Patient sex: M
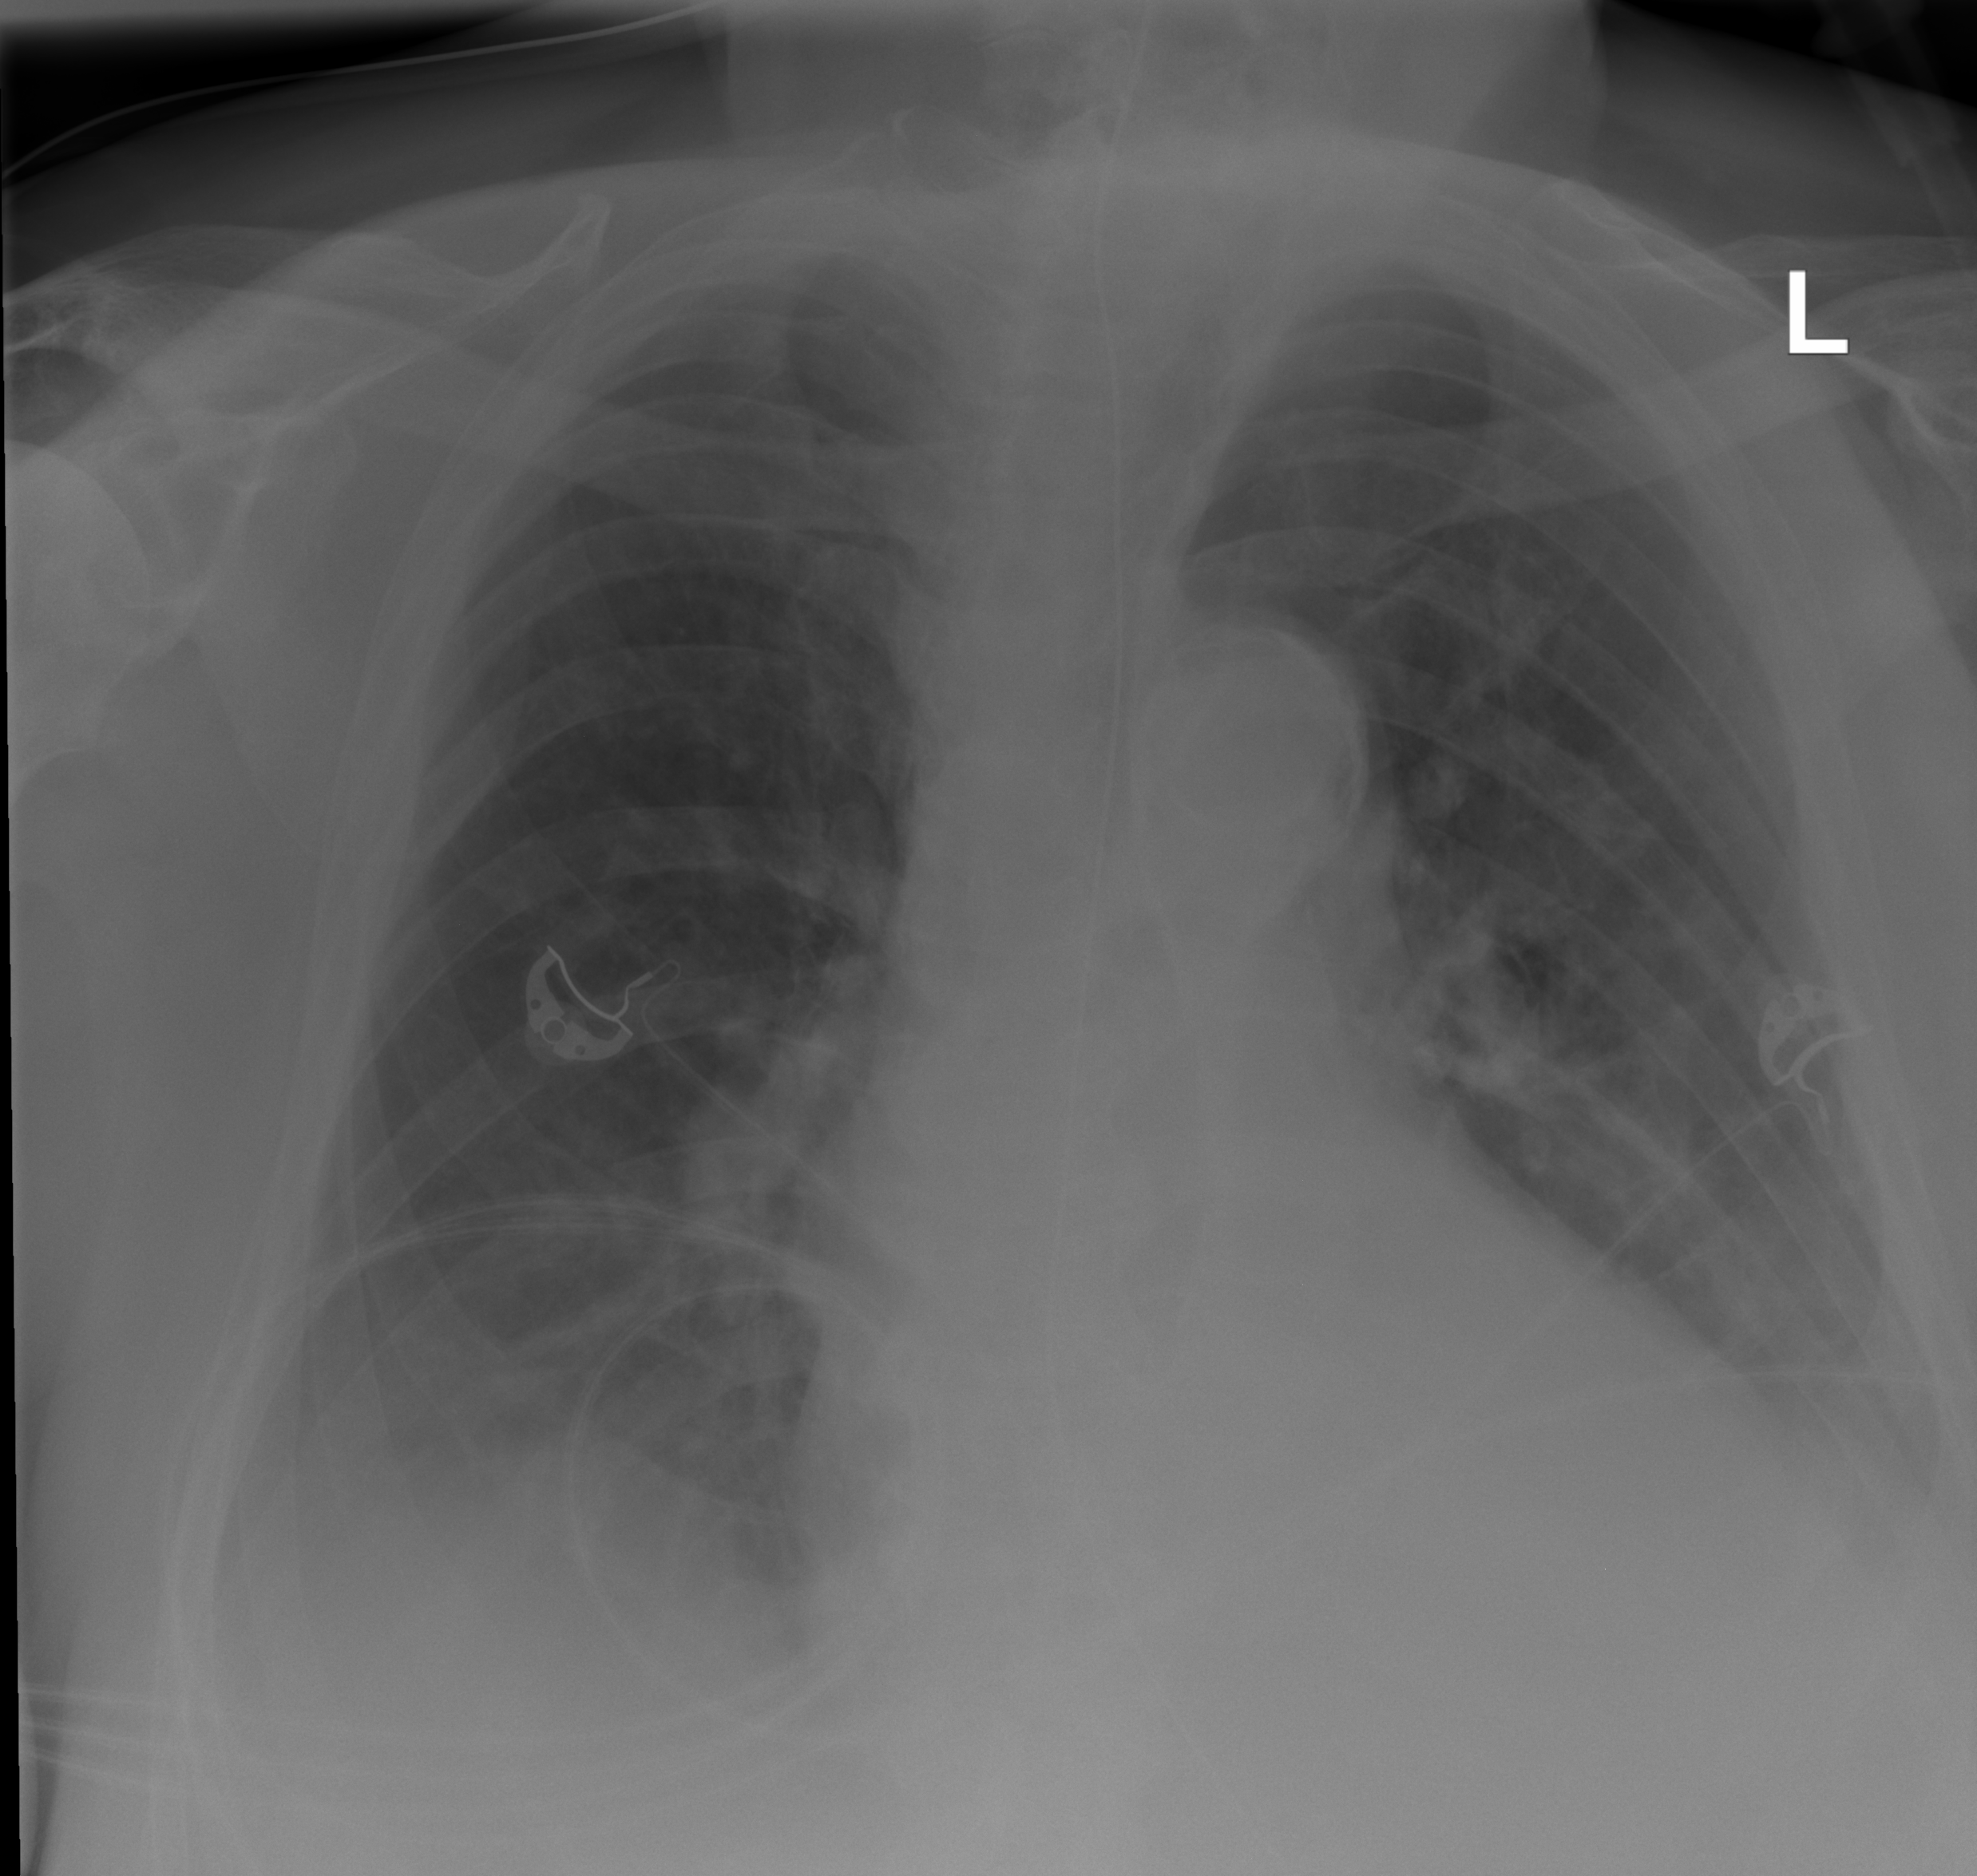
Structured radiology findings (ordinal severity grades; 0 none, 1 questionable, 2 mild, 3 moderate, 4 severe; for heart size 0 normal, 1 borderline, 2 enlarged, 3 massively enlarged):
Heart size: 0
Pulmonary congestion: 2
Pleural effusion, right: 2
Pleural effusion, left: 2
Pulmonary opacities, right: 0
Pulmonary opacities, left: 0
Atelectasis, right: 0
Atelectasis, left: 0